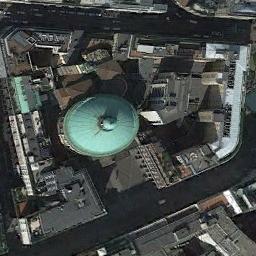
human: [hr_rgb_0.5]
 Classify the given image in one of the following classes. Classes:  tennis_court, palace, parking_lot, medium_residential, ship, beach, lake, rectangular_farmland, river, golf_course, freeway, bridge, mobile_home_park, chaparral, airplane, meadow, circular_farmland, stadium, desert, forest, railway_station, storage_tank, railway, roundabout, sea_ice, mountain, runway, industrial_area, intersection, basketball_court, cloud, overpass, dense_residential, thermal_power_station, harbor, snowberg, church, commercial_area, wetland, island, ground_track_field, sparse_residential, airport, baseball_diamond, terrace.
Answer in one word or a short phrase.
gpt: church